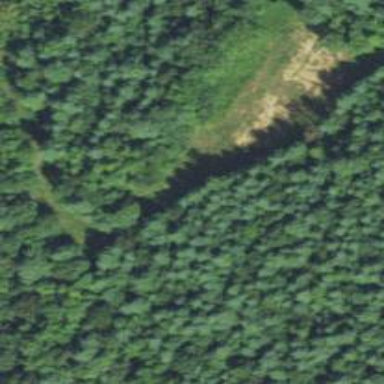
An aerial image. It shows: Clearcut area with scrub vegetation.